Interaction volume radius: 10 \u00c5
Interaction volume height: 15 \u00c5
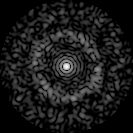
Disorder parameter: 0.8256